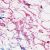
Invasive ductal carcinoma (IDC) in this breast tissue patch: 0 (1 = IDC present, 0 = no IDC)